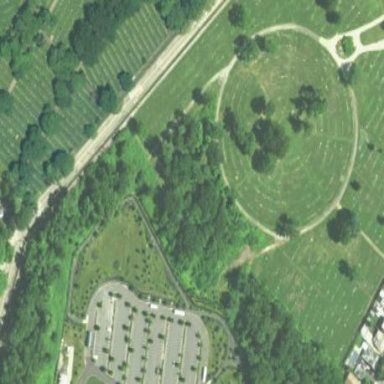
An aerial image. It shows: Cemetery.